Question: How do I make a two color icon in the 'cupertino_icons' library? For example, so that the sun is yellow at a white cloud?

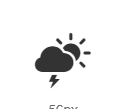
Answer: <URL>
'''
Container(
color: Colors.black,
height: 44 * 1.3,
width: 44 * 1.3,
child: Stack(
children: [
Align(
alignment: Alignment.topRight,
child: Icon(
CupertinoIcons.sun_min_fill,
color: Colors.yellow,
size: 44,
),
),
Align(
alignment: Alignment.bottomLeft,
child: Icon(
CupertinoIcons.cloud_bolt_fill,
color: Colors.white,
size: 44,
),
),
],
),
),
'''